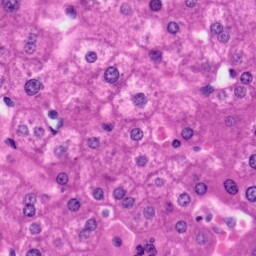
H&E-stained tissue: Liver